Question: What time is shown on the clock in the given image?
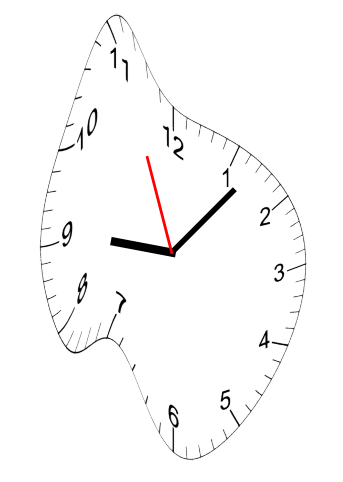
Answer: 09:06:56